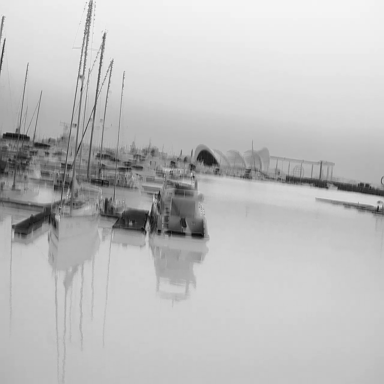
There are five objects shown in the infrared image, including a canoe, and four sailboats.